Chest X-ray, AP view. Patient: 11 years old, sex F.
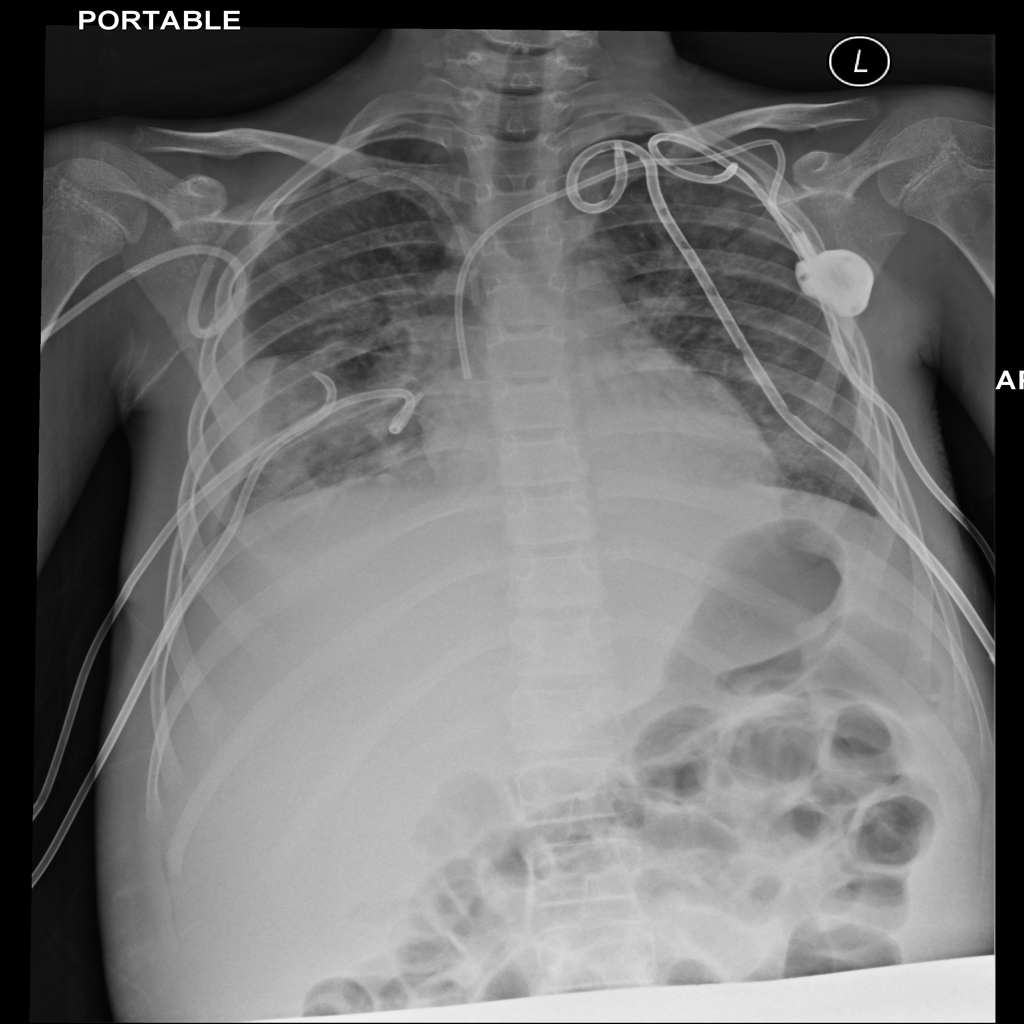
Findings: Effusion